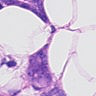
Metastatic tissue present: yes